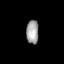
Tissue: lung
Cell type: Endothelial cells
Senescence score: 0.616
Nuclear area (px): 293
Mean DAPI intensity: 156.778